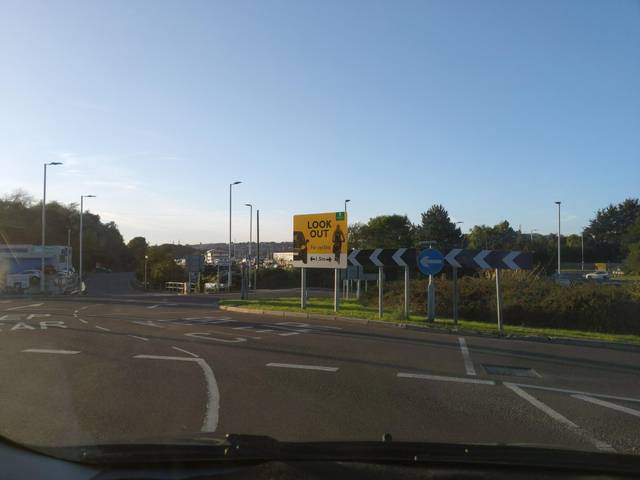
Region: United Kingdom
Coordinates: 50.365, -4.101